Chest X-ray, AP view. Patient: 63 years old, sex F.
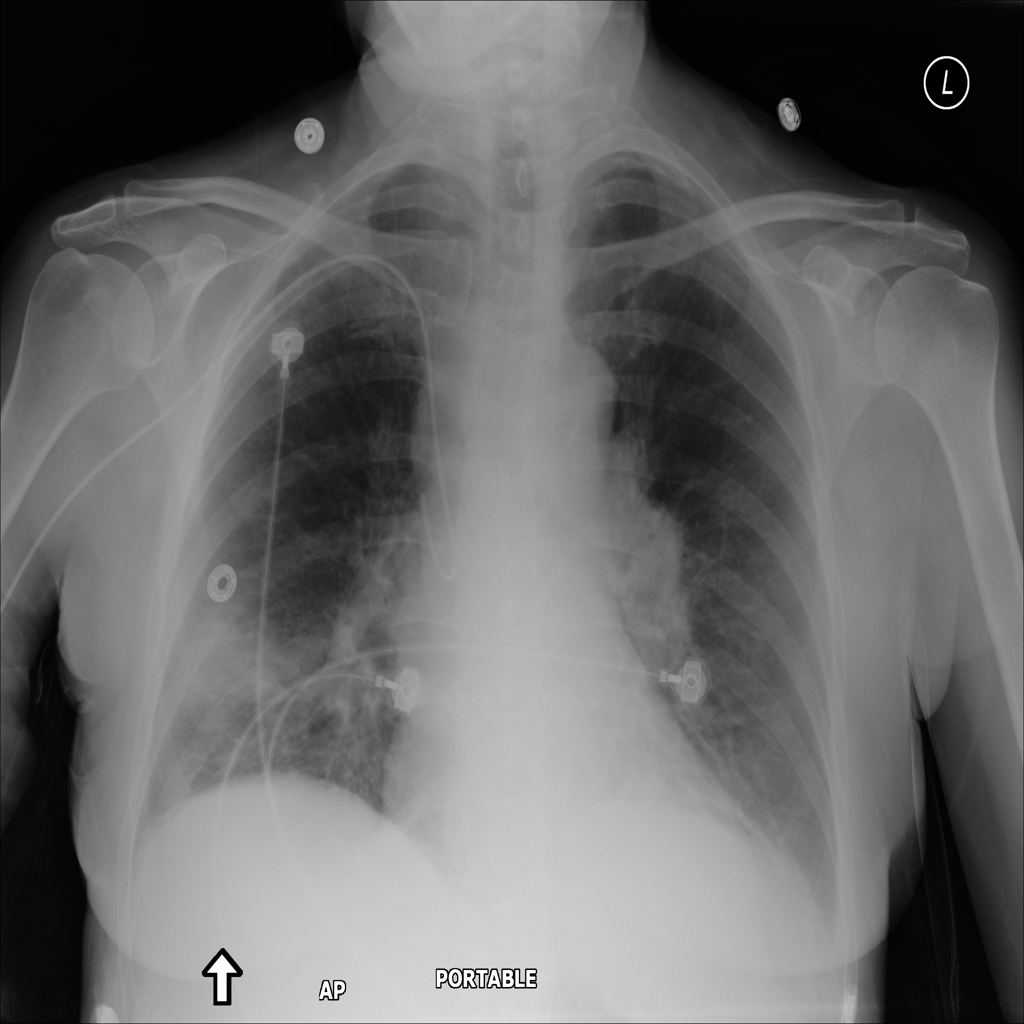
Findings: No Finding